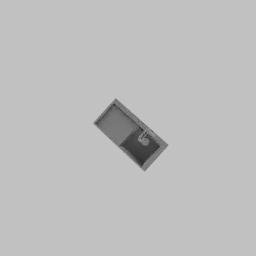
Label: appliances